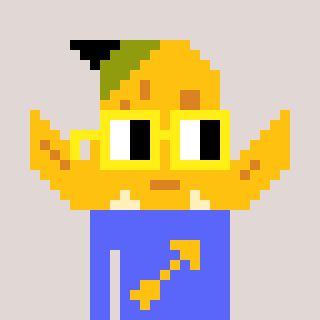
a pixel art character with square yellow glasses, a banana-shaped head and a purple-colored body on a warm background